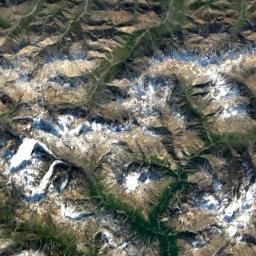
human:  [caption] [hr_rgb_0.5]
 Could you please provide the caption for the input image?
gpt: A lot of snow is on the snowberg .

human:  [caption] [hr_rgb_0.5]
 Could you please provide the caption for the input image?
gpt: The snow berg is consist of bare land and white snow .

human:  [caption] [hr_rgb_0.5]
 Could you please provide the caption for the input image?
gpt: The snowberg is covered with snow and ice in the top .

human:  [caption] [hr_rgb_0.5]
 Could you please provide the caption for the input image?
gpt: White, Brown, And green transitions from the peaks to the bottom of the peaks in the Snow Mountain Range .

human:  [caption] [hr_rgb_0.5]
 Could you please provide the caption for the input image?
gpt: There are some snow on the snowberg .